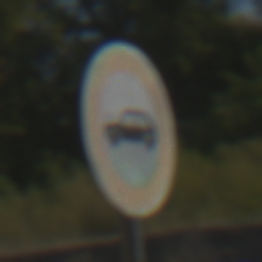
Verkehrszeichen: VerbotPersonenkraftwagen
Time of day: MorningAfternoon
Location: Outdoor (Nature)
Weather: PartlyCloudy
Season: NotSpecified
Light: Natural